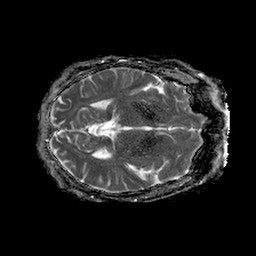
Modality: ADC
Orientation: axial
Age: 67
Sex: female
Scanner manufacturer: philips
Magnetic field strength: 1.5 T
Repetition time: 4.6 s
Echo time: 0.08515 s